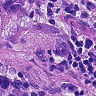
Metastatic tissue present: yes